Interaction volume radius: 10 \u00c5
Interaction volume height: 15 \u00c5
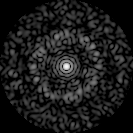
Disorder parameter: 0.8396